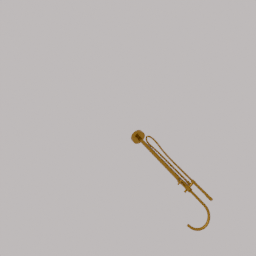
Label: appliances